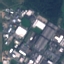
Label: Industrial